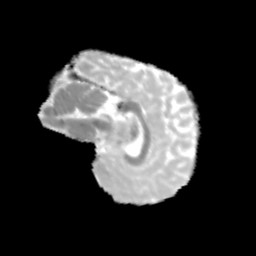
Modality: MD
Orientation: sagittal
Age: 9
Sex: male
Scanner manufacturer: siemens
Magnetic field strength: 3 T
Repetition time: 3.8 s
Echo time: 0.07 s